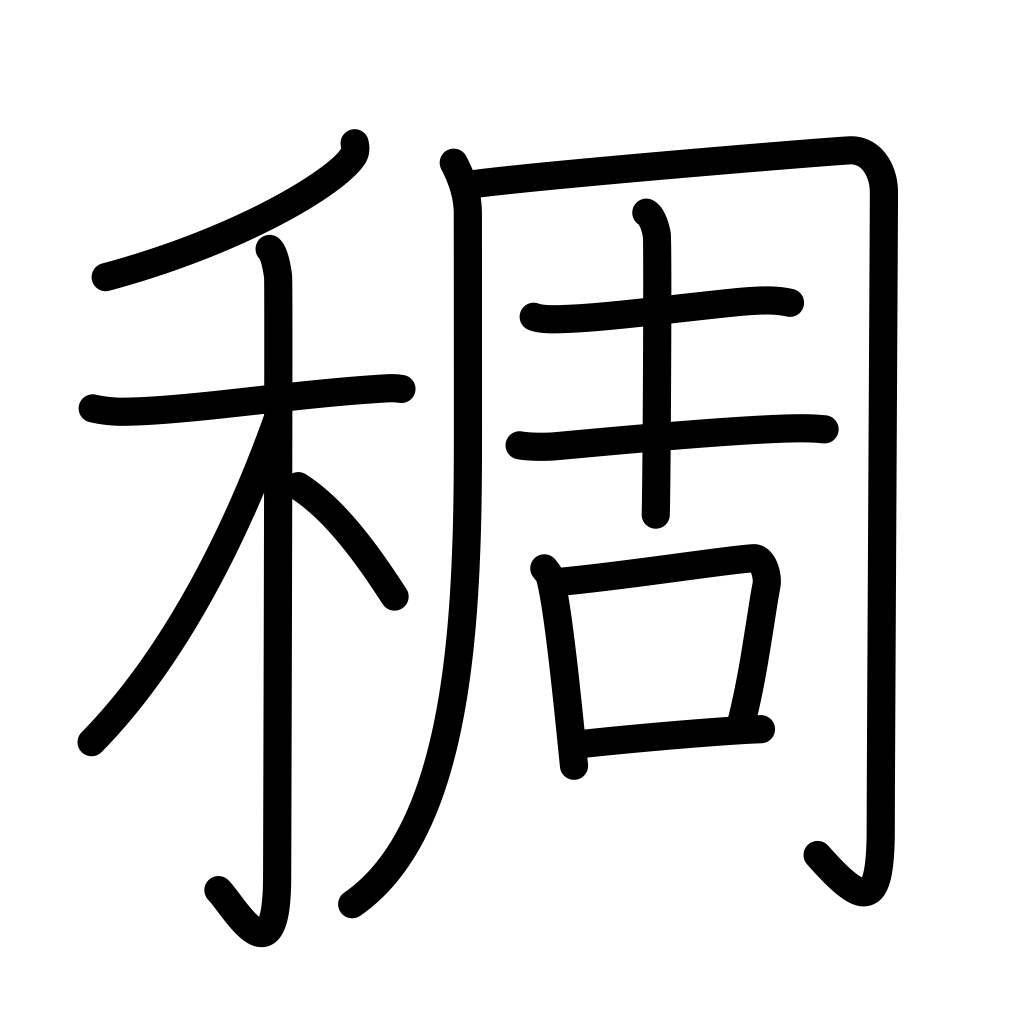
Meaning: density